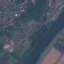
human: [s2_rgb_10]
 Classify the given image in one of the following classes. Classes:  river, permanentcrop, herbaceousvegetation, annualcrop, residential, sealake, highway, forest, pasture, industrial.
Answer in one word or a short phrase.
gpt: River